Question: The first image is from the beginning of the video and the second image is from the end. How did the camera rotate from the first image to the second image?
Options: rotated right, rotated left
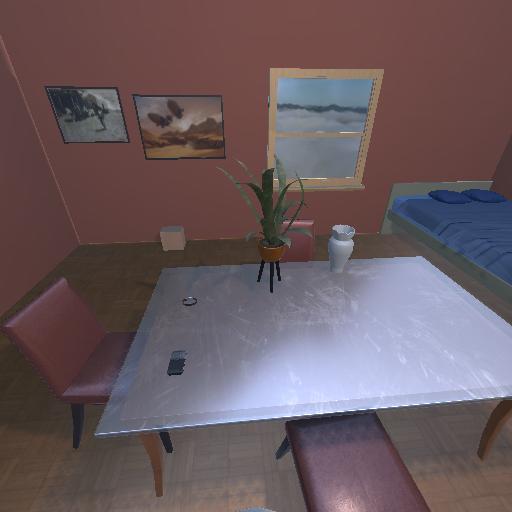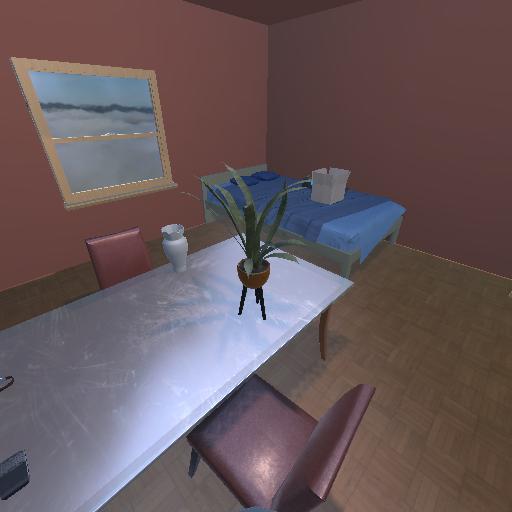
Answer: rotated right